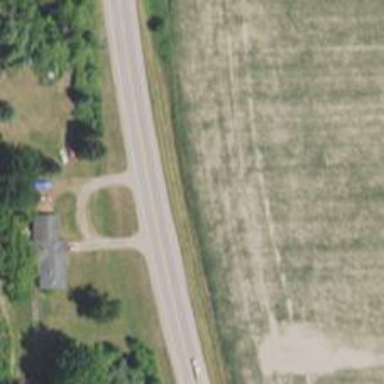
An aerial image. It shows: Secondary road.